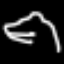
Label: frog